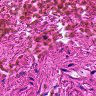
Metastatic tissue present: no